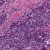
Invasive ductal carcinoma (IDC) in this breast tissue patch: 1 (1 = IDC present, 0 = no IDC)